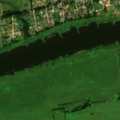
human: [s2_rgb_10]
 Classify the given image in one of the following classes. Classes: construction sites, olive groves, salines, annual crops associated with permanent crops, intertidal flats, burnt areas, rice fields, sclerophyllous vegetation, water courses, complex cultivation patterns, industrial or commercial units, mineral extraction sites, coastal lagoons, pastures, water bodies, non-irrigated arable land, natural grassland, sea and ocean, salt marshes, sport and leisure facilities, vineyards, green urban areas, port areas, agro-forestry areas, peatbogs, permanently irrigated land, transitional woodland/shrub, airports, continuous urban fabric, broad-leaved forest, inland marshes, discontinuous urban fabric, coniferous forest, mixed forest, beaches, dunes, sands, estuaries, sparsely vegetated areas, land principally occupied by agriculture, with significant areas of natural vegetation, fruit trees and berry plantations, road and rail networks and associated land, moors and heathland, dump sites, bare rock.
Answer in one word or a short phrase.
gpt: discontinuous urban fabric, pastures, complex cultivation patterns, water courses